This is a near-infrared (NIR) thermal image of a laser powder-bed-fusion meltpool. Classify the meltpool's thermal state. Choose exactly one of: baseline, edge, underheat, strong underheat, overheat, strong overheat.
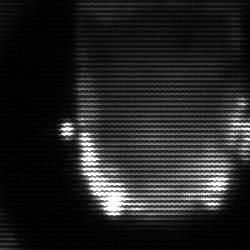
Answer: baseline